Question: I have a number of chat messages that contain a PID which is there row in a database table like shown below:

I need to do the following:
- -
I quite unsure how to do this. I have considered:
'''
sort(function(a, b) {
'''
or
putting them into an array, sorting the array, deleting them and then appending the sorted array.
'''
.each(function () {
'''
any advise would be great.
thx
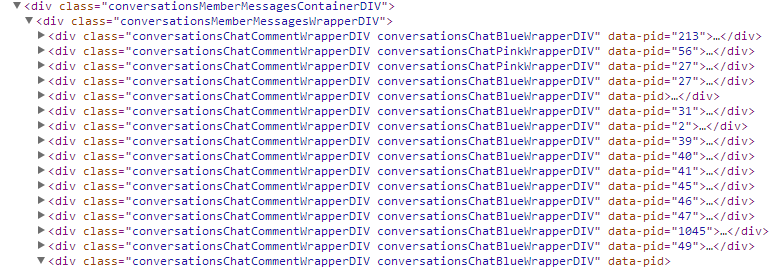
Answer: JavaScript shouldn't be used for cleaning markup, the best solution is preventing generation of duplicate elements, however if you have to do this, you can use the 'sort' method as the following:
'''
$('div').sort(function (a, b) {
return + a.getAttribute('data-pid') > + b.getAttribute('data-pid');
}).appendTo('#somewhere')
.filter(function() {
var id = this.getAttribute('data-pid');
// return the element if the previous sibling has the same PID
return $(this).prev('[data-pid="'+id+'"]').length;
}).remove();
'''